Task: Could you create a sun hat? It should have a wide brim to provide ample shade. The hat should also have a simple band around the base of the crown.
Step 50:
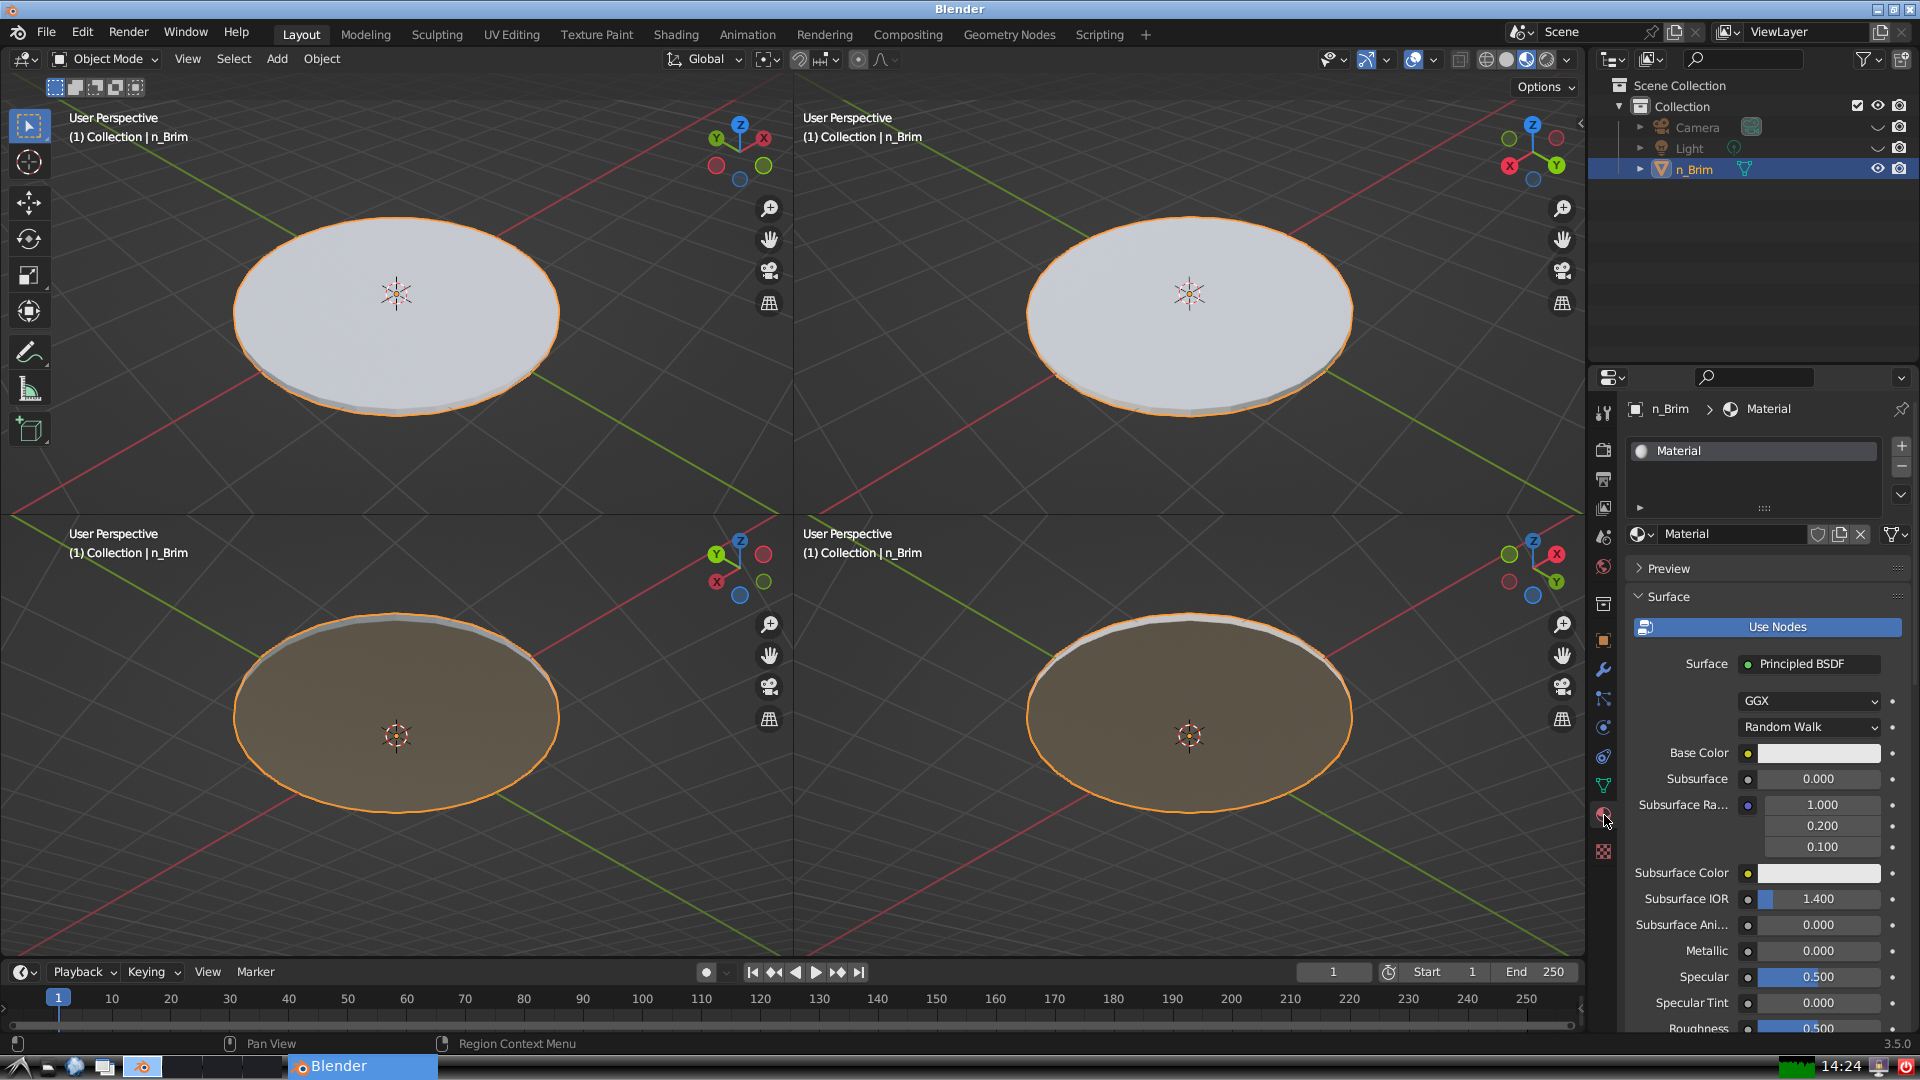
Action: {"mouse_move": [1706, 531]}